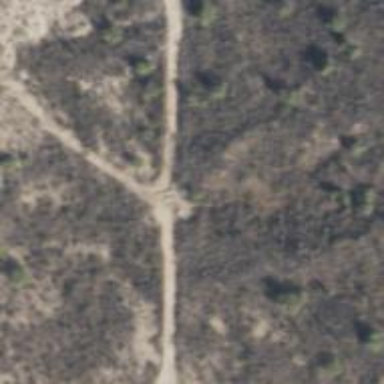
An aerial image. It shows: Power pole.